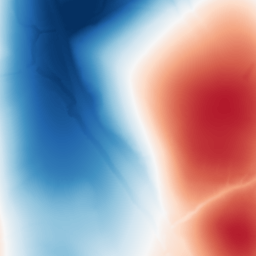
Category: trend_removal
Decomposition family: polynomial
Decomposition parameters: degree: 3
Upsampling method: bilinear
Upsampling parameters: scale: 2
Upsampling scale: 2